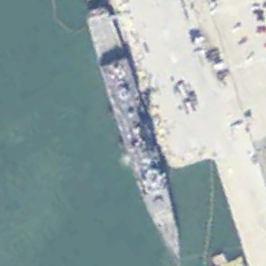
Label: Ticonderoga-class_cruiser